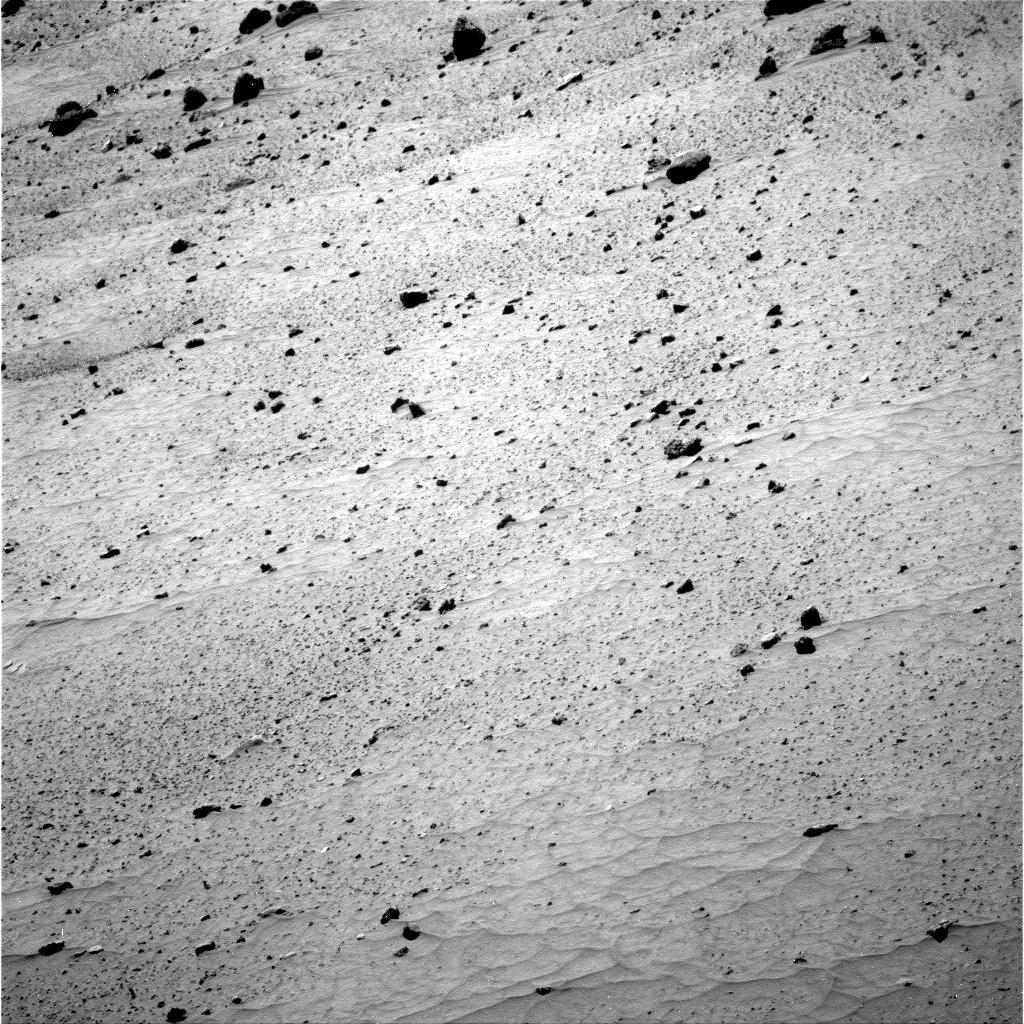
Terrain classes present: Gravel / Sand / Soil, Rock